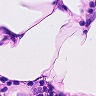
Metastatic tissue present: no